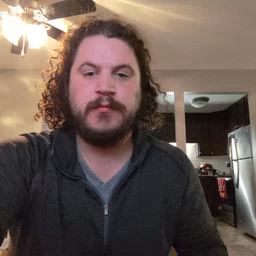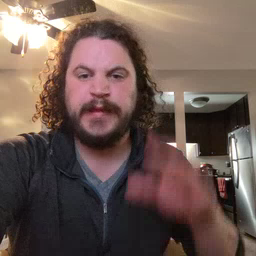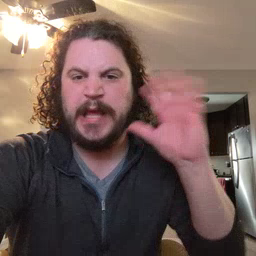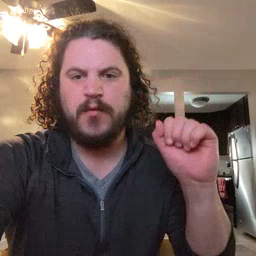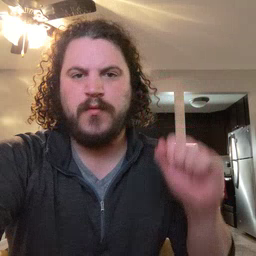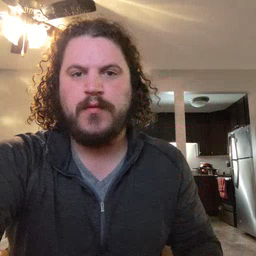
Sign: loud